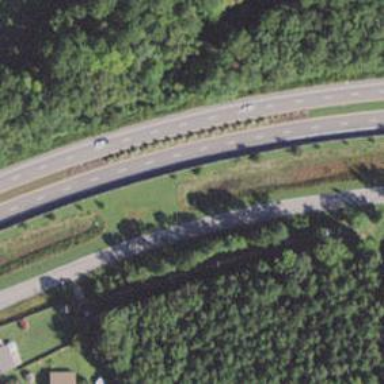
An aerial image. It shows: Asphalt road classified as primary highway with expressway characteristics.